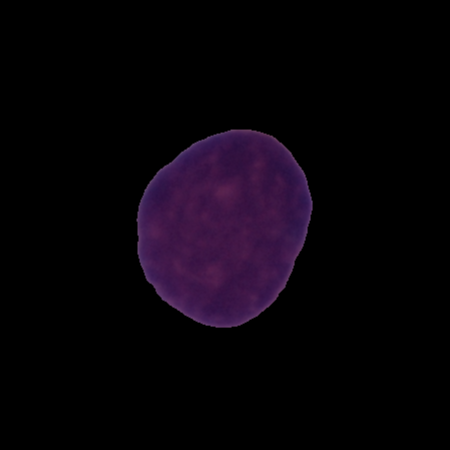
Label: cancer